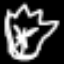
Label: leaf